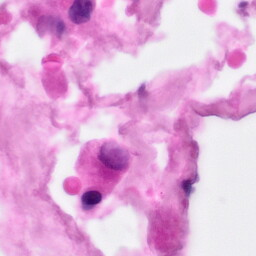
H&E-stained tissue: Pancreatic